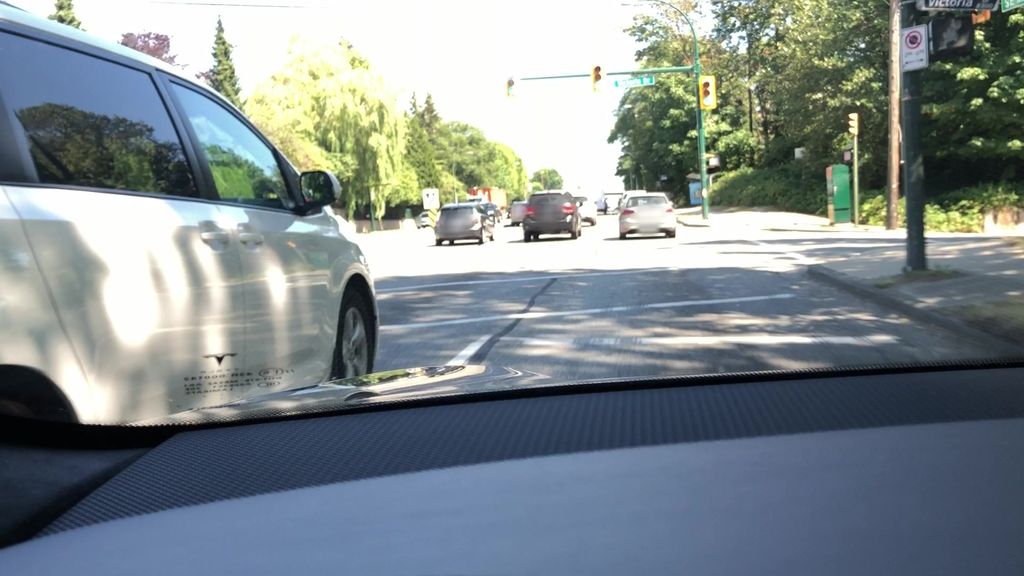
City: vancouver